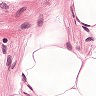
Metastatic tissue present: no